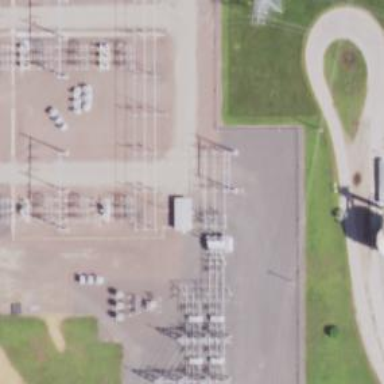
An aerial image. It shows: Mast used for lightning protection.